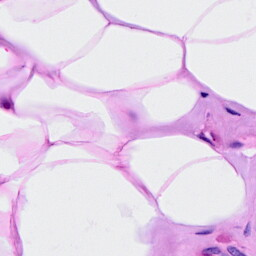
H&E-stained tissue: Breast